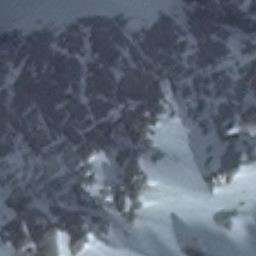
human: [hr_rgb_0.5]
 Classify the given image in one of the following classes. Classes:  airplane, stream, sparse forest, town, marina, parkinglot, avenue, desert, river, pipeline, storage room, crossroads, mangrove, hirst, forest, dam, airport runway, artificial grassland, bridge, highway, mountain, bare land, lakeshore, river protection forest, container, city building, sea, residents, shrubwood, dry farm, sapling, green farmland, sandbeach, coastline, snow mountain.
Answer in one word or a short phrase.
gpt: snow mountain